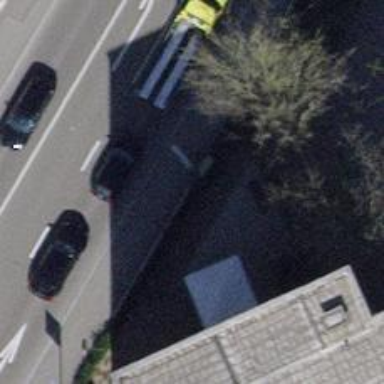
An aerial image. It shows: Billboard supported by billboard structure for advertising.